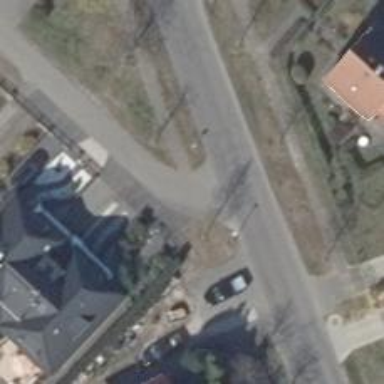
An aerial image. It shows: Sidewalk along the footway.